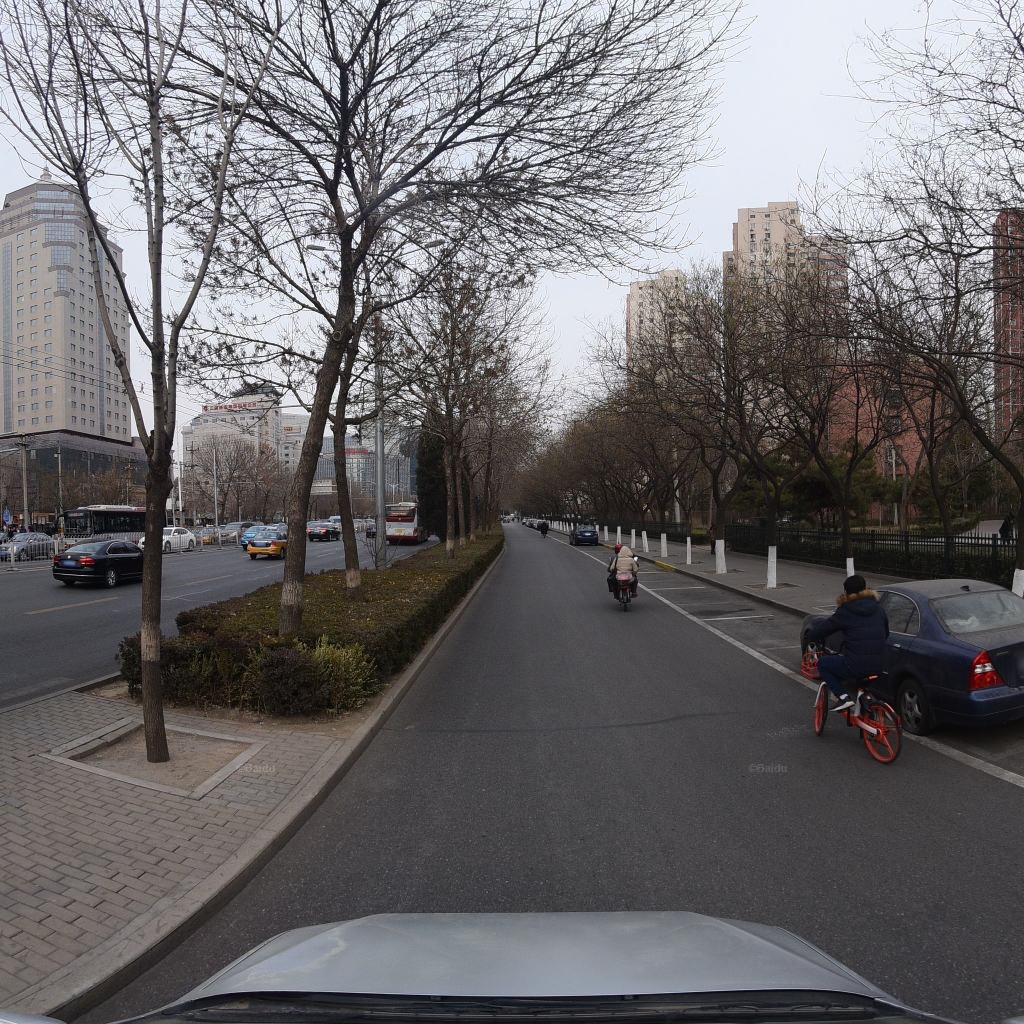
Region: Fengtai
Road damage annotations: transverse patch